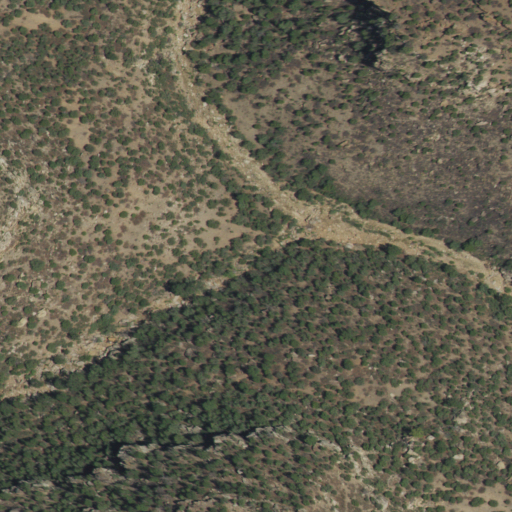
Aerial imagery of valley in New Mexico named Cañon de David containing evergreen forest and shrub